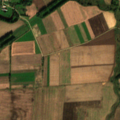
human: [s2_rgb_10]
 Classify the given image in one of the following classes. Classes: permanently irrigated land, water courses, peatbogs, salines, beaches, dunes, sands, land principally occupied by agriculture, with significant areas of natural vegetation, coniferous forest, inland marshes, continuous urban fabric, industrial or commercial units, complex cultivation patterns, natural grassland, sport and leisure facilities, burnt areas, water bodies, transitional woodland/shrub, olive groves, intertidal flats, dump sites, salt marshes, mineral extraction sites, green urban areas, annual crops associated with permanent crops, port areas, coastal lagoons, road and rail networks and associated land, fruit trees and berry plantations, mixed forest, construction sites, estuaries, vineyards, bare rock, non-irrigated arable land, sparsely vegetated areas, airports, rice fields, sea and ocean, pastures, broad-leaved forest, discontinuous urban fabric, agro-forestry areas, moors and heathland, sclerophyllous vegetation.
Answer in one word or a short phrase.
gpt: discontinuous urban fabric, non-irrigated arable land, land principally occupied by agriculture, with significant areas of natural vegetation